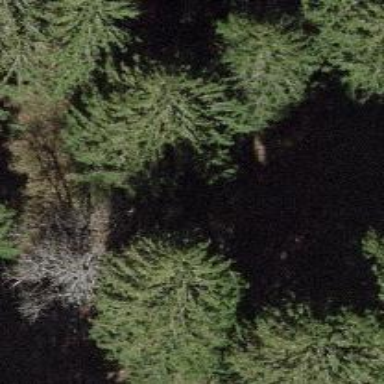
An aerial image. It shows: Single tag "natural: tree."